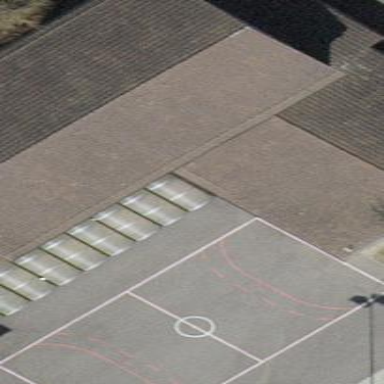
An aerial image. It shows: School building with multi-sport pitch.